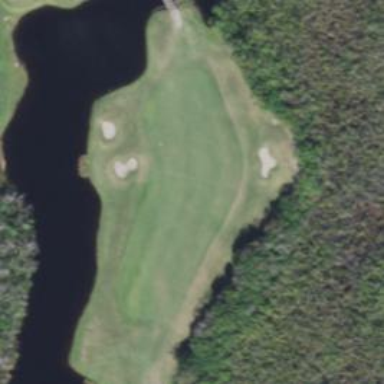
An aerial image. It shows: Water hazard in golf course. The hazard is natural water feature.